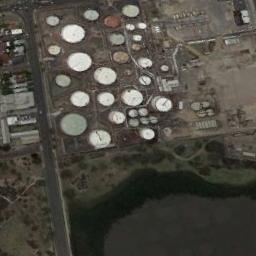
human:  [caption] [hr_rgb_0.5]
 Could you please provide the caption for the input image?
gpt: There is a road beside the storage tanks .

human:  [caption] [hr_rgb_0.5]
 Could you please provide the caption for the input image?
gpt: There are many neatly arranged storage tanks and many pipelines in the factory, And there is a lawn next to the factory .

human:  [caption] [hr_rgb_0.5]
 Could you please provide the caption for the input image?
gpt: There are many storage tanks on the bare land next to the river .

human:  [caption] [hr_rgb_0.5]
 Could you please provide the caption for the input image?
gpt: Here are four black storage tanks of the same size .

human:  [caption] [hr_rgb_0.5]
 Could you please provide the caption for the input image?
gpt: There are many storage tanks of different sizes .